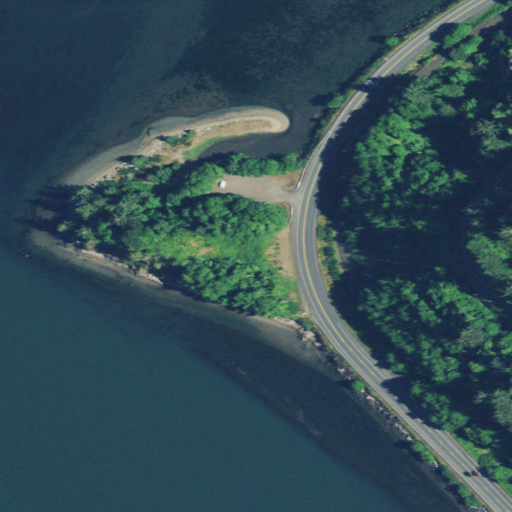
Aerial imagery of cape in Oregon named Hobsonville Point containing open water, herbaceous wetlands, mixed forest, low intensity development, barren land, evergreen forest, open development, medium intensity development, and woody wetlands